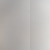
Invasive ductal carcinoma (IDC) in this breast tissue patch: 0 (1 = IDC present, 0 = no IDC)